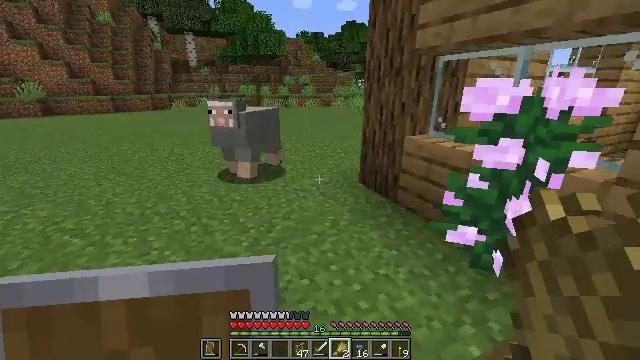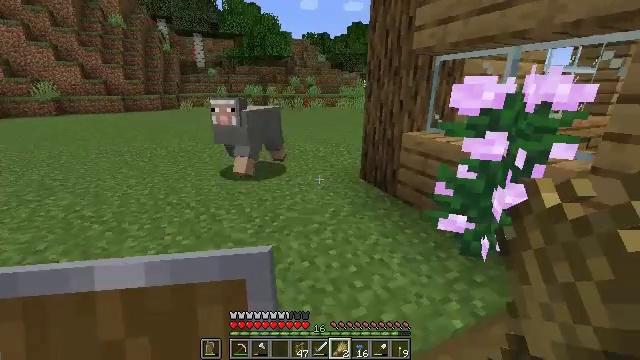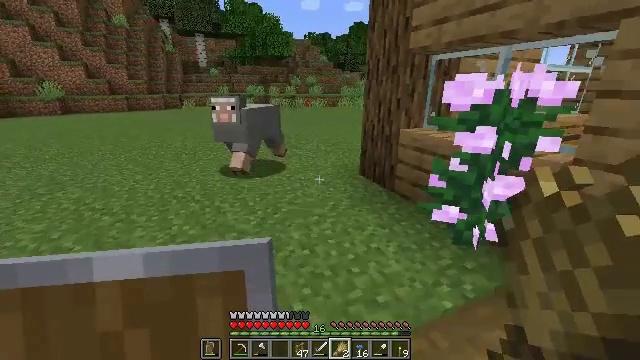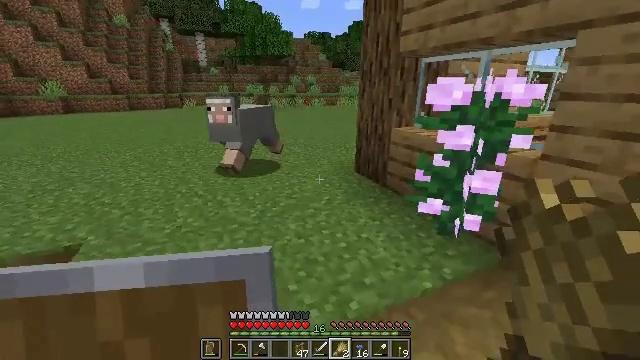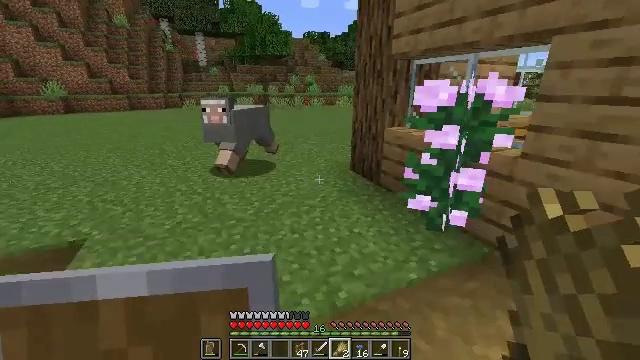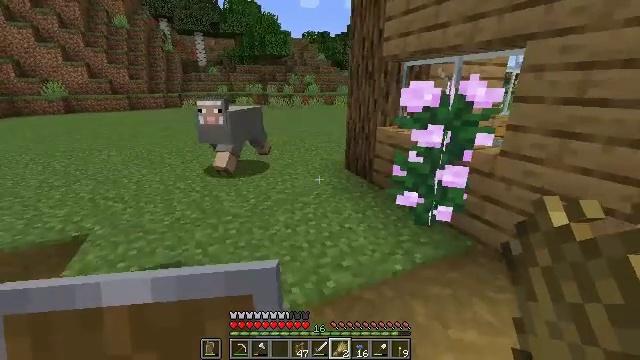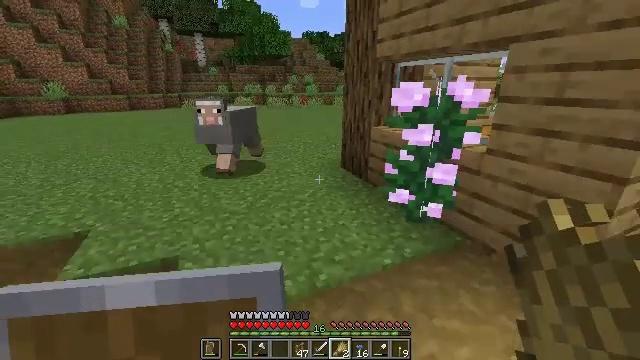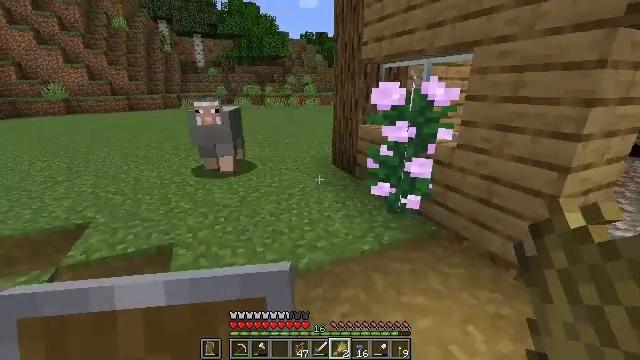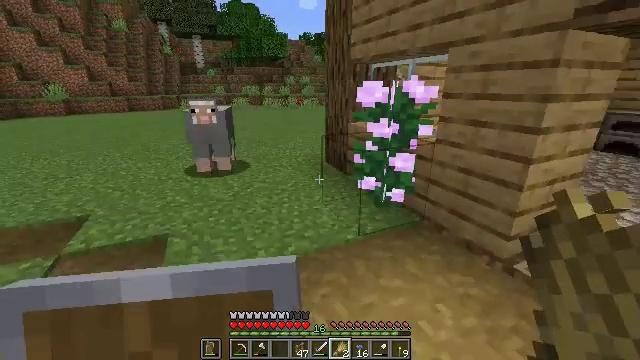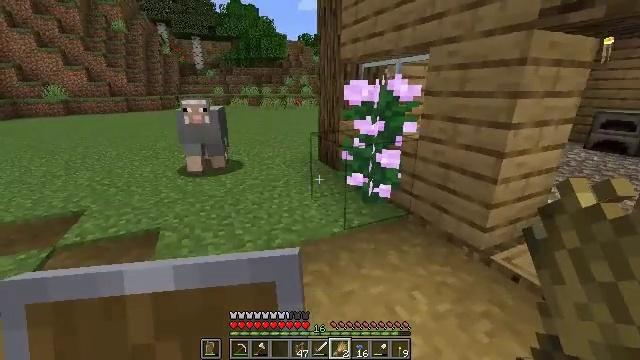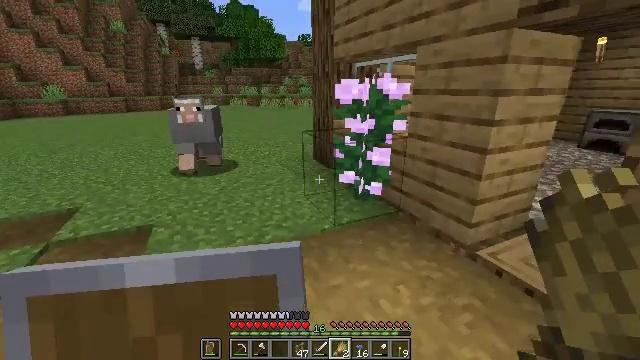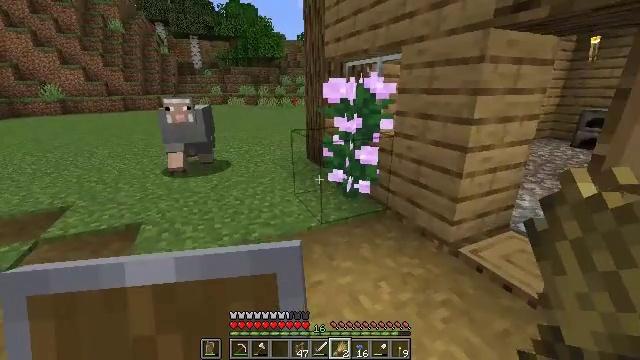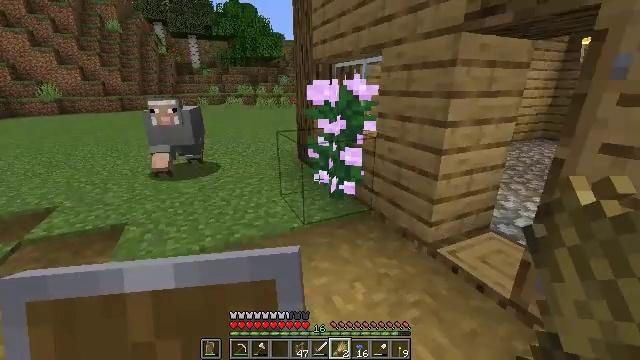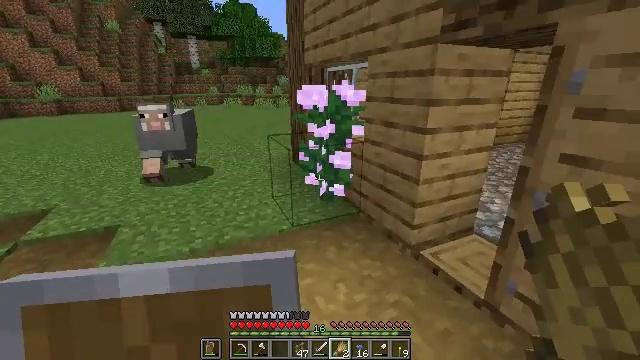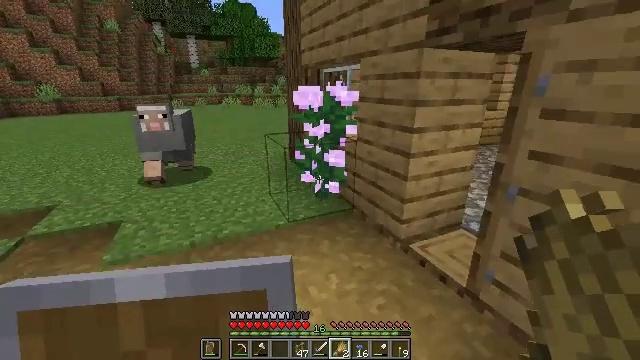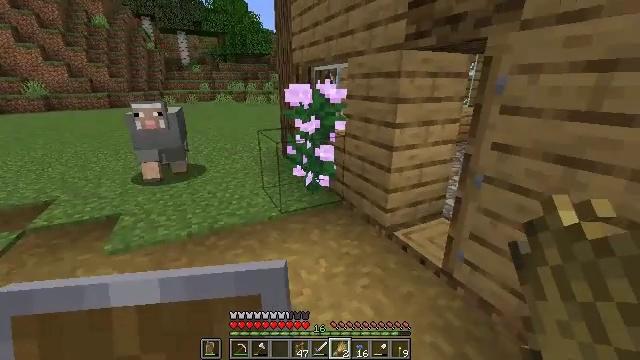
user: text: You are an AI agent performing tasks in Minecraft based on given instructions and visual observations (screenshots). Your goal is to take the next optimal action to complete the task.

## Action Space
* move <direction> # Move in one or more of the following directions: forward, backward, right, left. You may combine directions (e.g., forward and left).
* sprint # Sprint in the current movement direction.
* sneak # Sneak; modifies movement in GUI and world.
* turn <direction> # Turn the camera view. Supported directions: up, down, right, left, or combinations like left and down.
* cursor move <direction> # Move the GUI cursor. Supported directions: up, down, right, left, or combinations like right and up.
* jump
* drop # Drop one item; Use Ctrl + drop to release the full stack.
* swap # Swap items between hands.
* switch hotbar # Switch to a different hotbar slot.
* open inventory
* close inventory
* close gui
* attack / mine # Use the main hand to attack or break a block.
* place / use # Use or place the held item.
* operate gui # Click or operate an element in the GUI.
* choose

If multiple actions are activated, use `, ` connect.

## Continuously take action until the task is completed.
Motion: motion action
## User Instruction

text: Make an iron hoe by using iron ingots and sticks.
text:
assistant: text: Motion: move back, turn left
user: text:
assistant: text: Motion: move back
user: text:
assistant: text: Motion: move back and move right
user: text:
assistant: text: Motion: move back and move right
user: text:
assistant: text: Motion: move back and move right
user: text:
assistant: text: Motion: move back and move right
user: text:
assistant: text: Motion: move back and move right
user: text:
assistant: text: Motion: move back and move right
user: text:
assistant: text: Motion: move right
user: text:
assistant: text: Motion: move right
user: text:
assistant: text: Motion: move right
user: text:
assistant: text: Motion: no_op
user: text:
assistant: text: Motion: move back
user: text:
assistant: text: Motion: move back
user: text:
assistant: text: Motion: move back, turn right
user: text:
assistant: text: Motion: move back, turn right
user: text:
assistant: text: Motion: move back
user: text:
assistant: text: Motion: move back, turn right
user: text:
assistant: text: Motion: move back, turn right
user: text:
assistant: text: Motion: move back, turn right
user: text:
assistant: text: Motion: move back, turn right
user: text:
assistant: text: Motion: move back
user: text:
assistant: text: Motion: move back
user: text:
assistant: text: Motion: move back
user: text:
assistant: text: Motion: move back and move right, turn right
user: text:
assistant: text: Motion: move right, turn right
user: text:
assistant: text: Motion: move right, turn right
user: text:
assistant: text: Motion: move right, turn right
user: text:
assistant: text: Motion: move right
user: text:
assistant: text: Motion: move right